Question: Updated for bounty. What I am after is a simple way to send e-mail when I click a button on one of my LightSwitch Screens. I need to be able to access data from any screen (to collect and process it) so it can be sent as an e-mail. How can this be done without breaking my back over it, or using any third party components or services? Third party stuff isn't an option in this case.
---
I have followed every tutorial I could find, and it just doesn't work. I cannot send an email to someone from a LightSwitch application, no matter how I do it. I can send email from WinForms, WPF, Websites - so I know it's not my code that's the problem.
I have followed this tutorial to a "T", and (<URL> it still won't work. First, here are my current issues:
1. In this tutorial, it tells you to add your Class.cs file to the UserCode folder in the Server folder - I did that.
2. It also tells you to Add a reference to System.Net.Mail (obviously) - I tried that. System.Net.Mail is not available to be added. I can't find it anywhere!
3. Every other tutorial is the same - so there's nothing else that I can try, that I know of.
As you can see below, I try adding System.Net.Mail as a reference, but it's not there in the list. I've also tried adding the 'using System.Net.Mail' to the top of the files, but like I said; it's not available/does not exist/whatever.

Anyone know how to send email from a LightSwitch application?
Note, this is not a service, or website type project, just a simple Desktop Lightswitch app.
I have an invoice management app that I'm making, and the only part left is to auto-send a payment due reminder email if the payment is way overdue, based on the DateDue value in the table.
I've seen other comments on MSDN forums by people who said that System.Net.Mail is not available in Silverlight, and that's why it's not there in LightSwitch. I don't know if that's true or not, but it certainly is looking that way. Why couldn't they have just made System.Net.Mail available for LightSwitch apps without making us jump through hoops just to get it working?
Even though I said I know my code is fine, I'll post it anyway.
C#: ( HOWEVER, I am not able to access any part of this code in this file from anywhere else or any other file in my entire project!)
'''
using System;
using System.Collections.Generic;
using System.Linq;
using System.Net.Mail;
using System.Web;
namespace LightSwitchApplication
{
public class JTS
{
public class Mail
{
public string recipient { get; set; }
public string subject { get; set; }
public string message { get; set; }
public void Send()
{
using (MailMessage mailmessage = new MailMessage())
{
mailmessage.From = new MailAddress("@.com");
mailmessage.To.Add(recipient);
mailmessage.Subject = subject;
mailmessage.Body = message;
mailmessage.Priority = MailPriority.High;
using (SmtpClient client = new SmtpClient())
{
client.Credentials = new System.Net.NetworkCredential("@.com", "_SVN");
client.EnableSsl = false;
client.Host = "m..com";
client.Port = 25;
client.Send(mailmessage);
}
}
}
}
}
}
'''
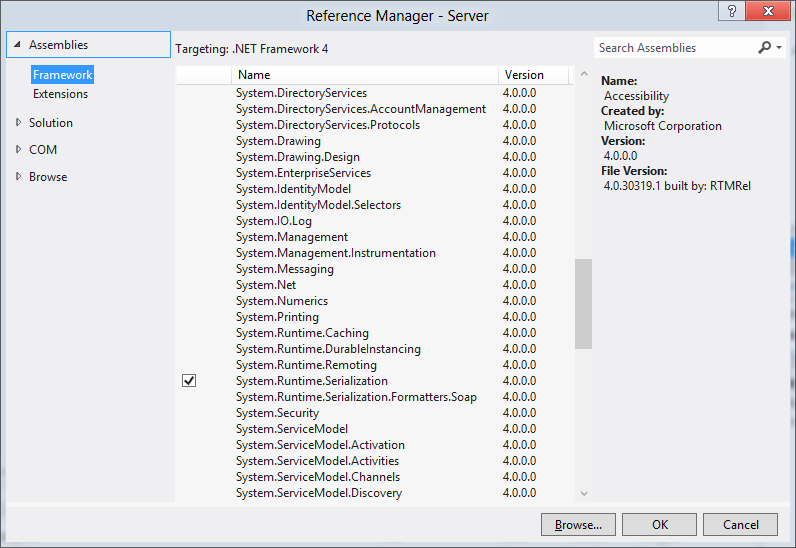
Answer: 'System.Net.Mail' is a namespace, not an assembly. Try adding a reference to 'System.Net' to see if that helps.
That tutorial you mentioned references
<URL>, where it is 'System.Net' they are adding the reference to.